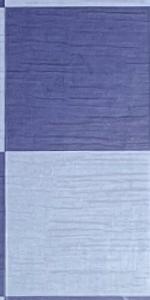
Label: Empty